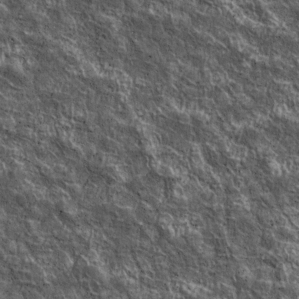
Label: non_frost